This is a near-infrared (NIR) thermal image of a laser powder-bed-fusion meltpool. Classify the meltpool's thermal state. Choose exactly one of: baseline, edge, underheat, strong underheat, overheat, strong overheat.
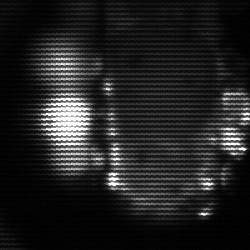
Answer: strong underheat